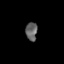
Tissue: skin
Cell type: Epithelial cells
Senescence score: 0.2714
Nuclear area (px): 207
Mean DAPI intensity: 98.87